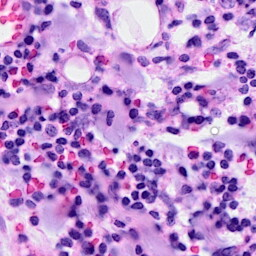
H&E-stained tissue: Breast